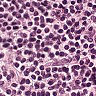
Metastatic tissue present: no